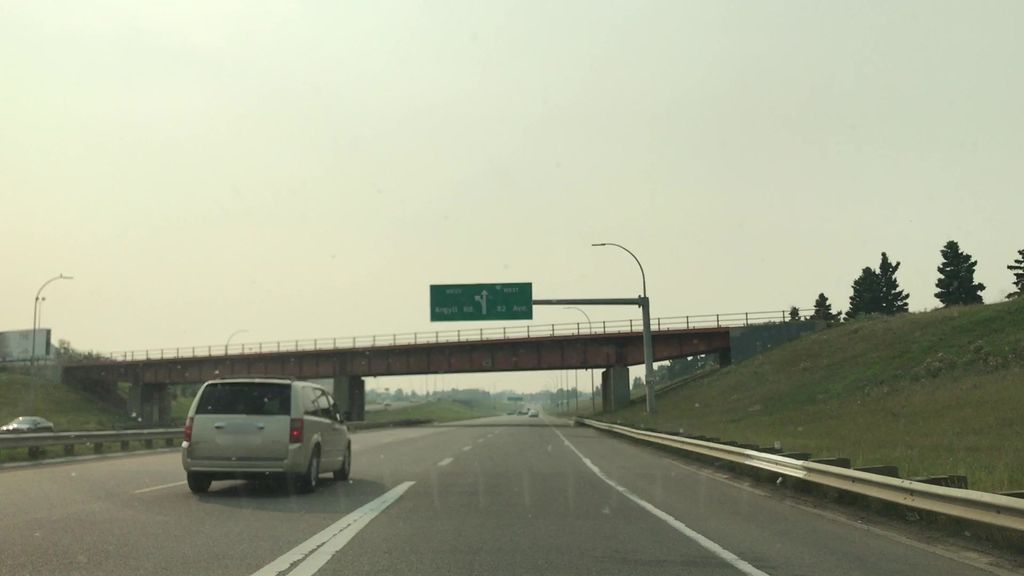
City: edmonton